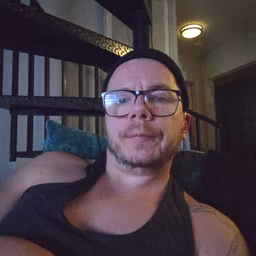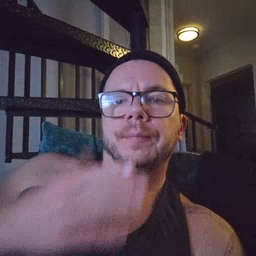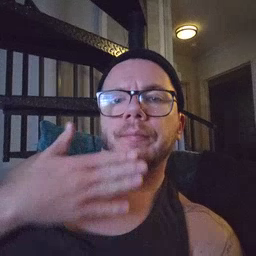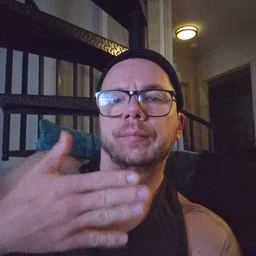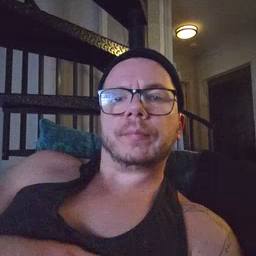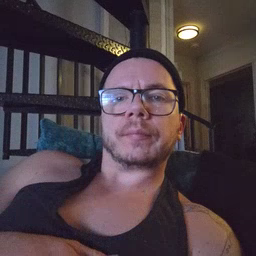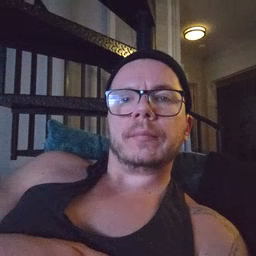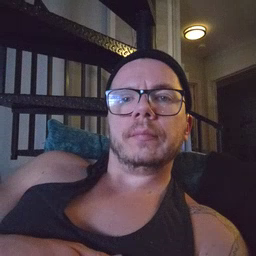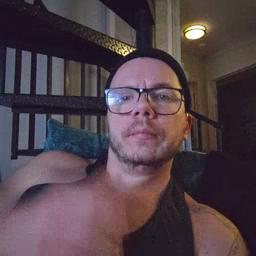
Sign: thankyou